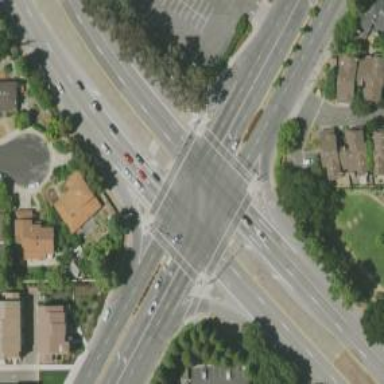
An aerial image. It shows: Crossing on the road.